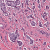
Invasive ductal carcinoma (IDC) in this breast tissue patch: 1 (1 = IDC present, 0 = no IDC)